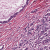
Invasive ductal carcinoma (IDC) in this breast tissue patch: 0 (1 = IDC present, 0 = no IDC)